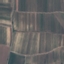
Land use / land cover: PermanentCrop